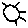
Label: sun